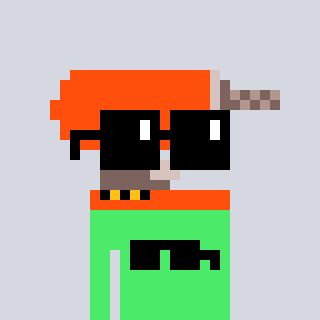
a pixel art character with square black sunglasses, a drill-shaped head and a teal-colored body on a cool background